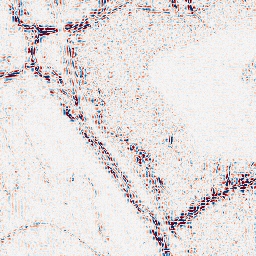
Category: wavelet
Decomposition family: wavelet_biorthogonal
Decomposition parameters: wavelet: bior5.5
level: 2
Upsampling method: nearest
Upsampling parameters: scale: 2
Upsampling scale: 2